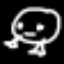
Label: frog